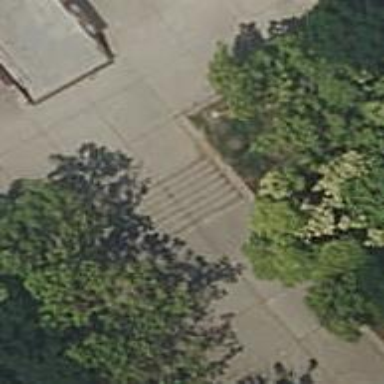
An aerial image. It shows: Set of concrete steps.